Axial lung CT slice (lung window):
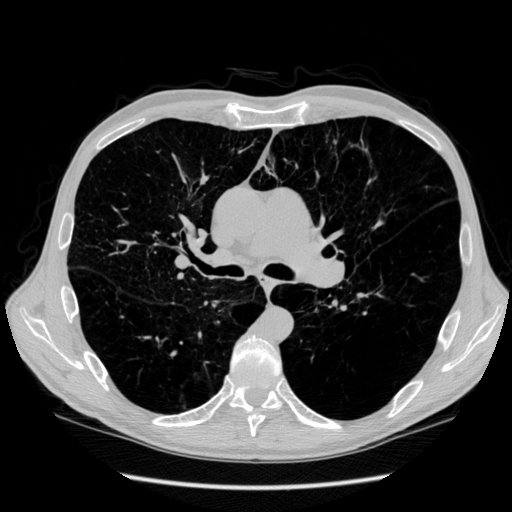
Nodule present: no